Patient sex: M
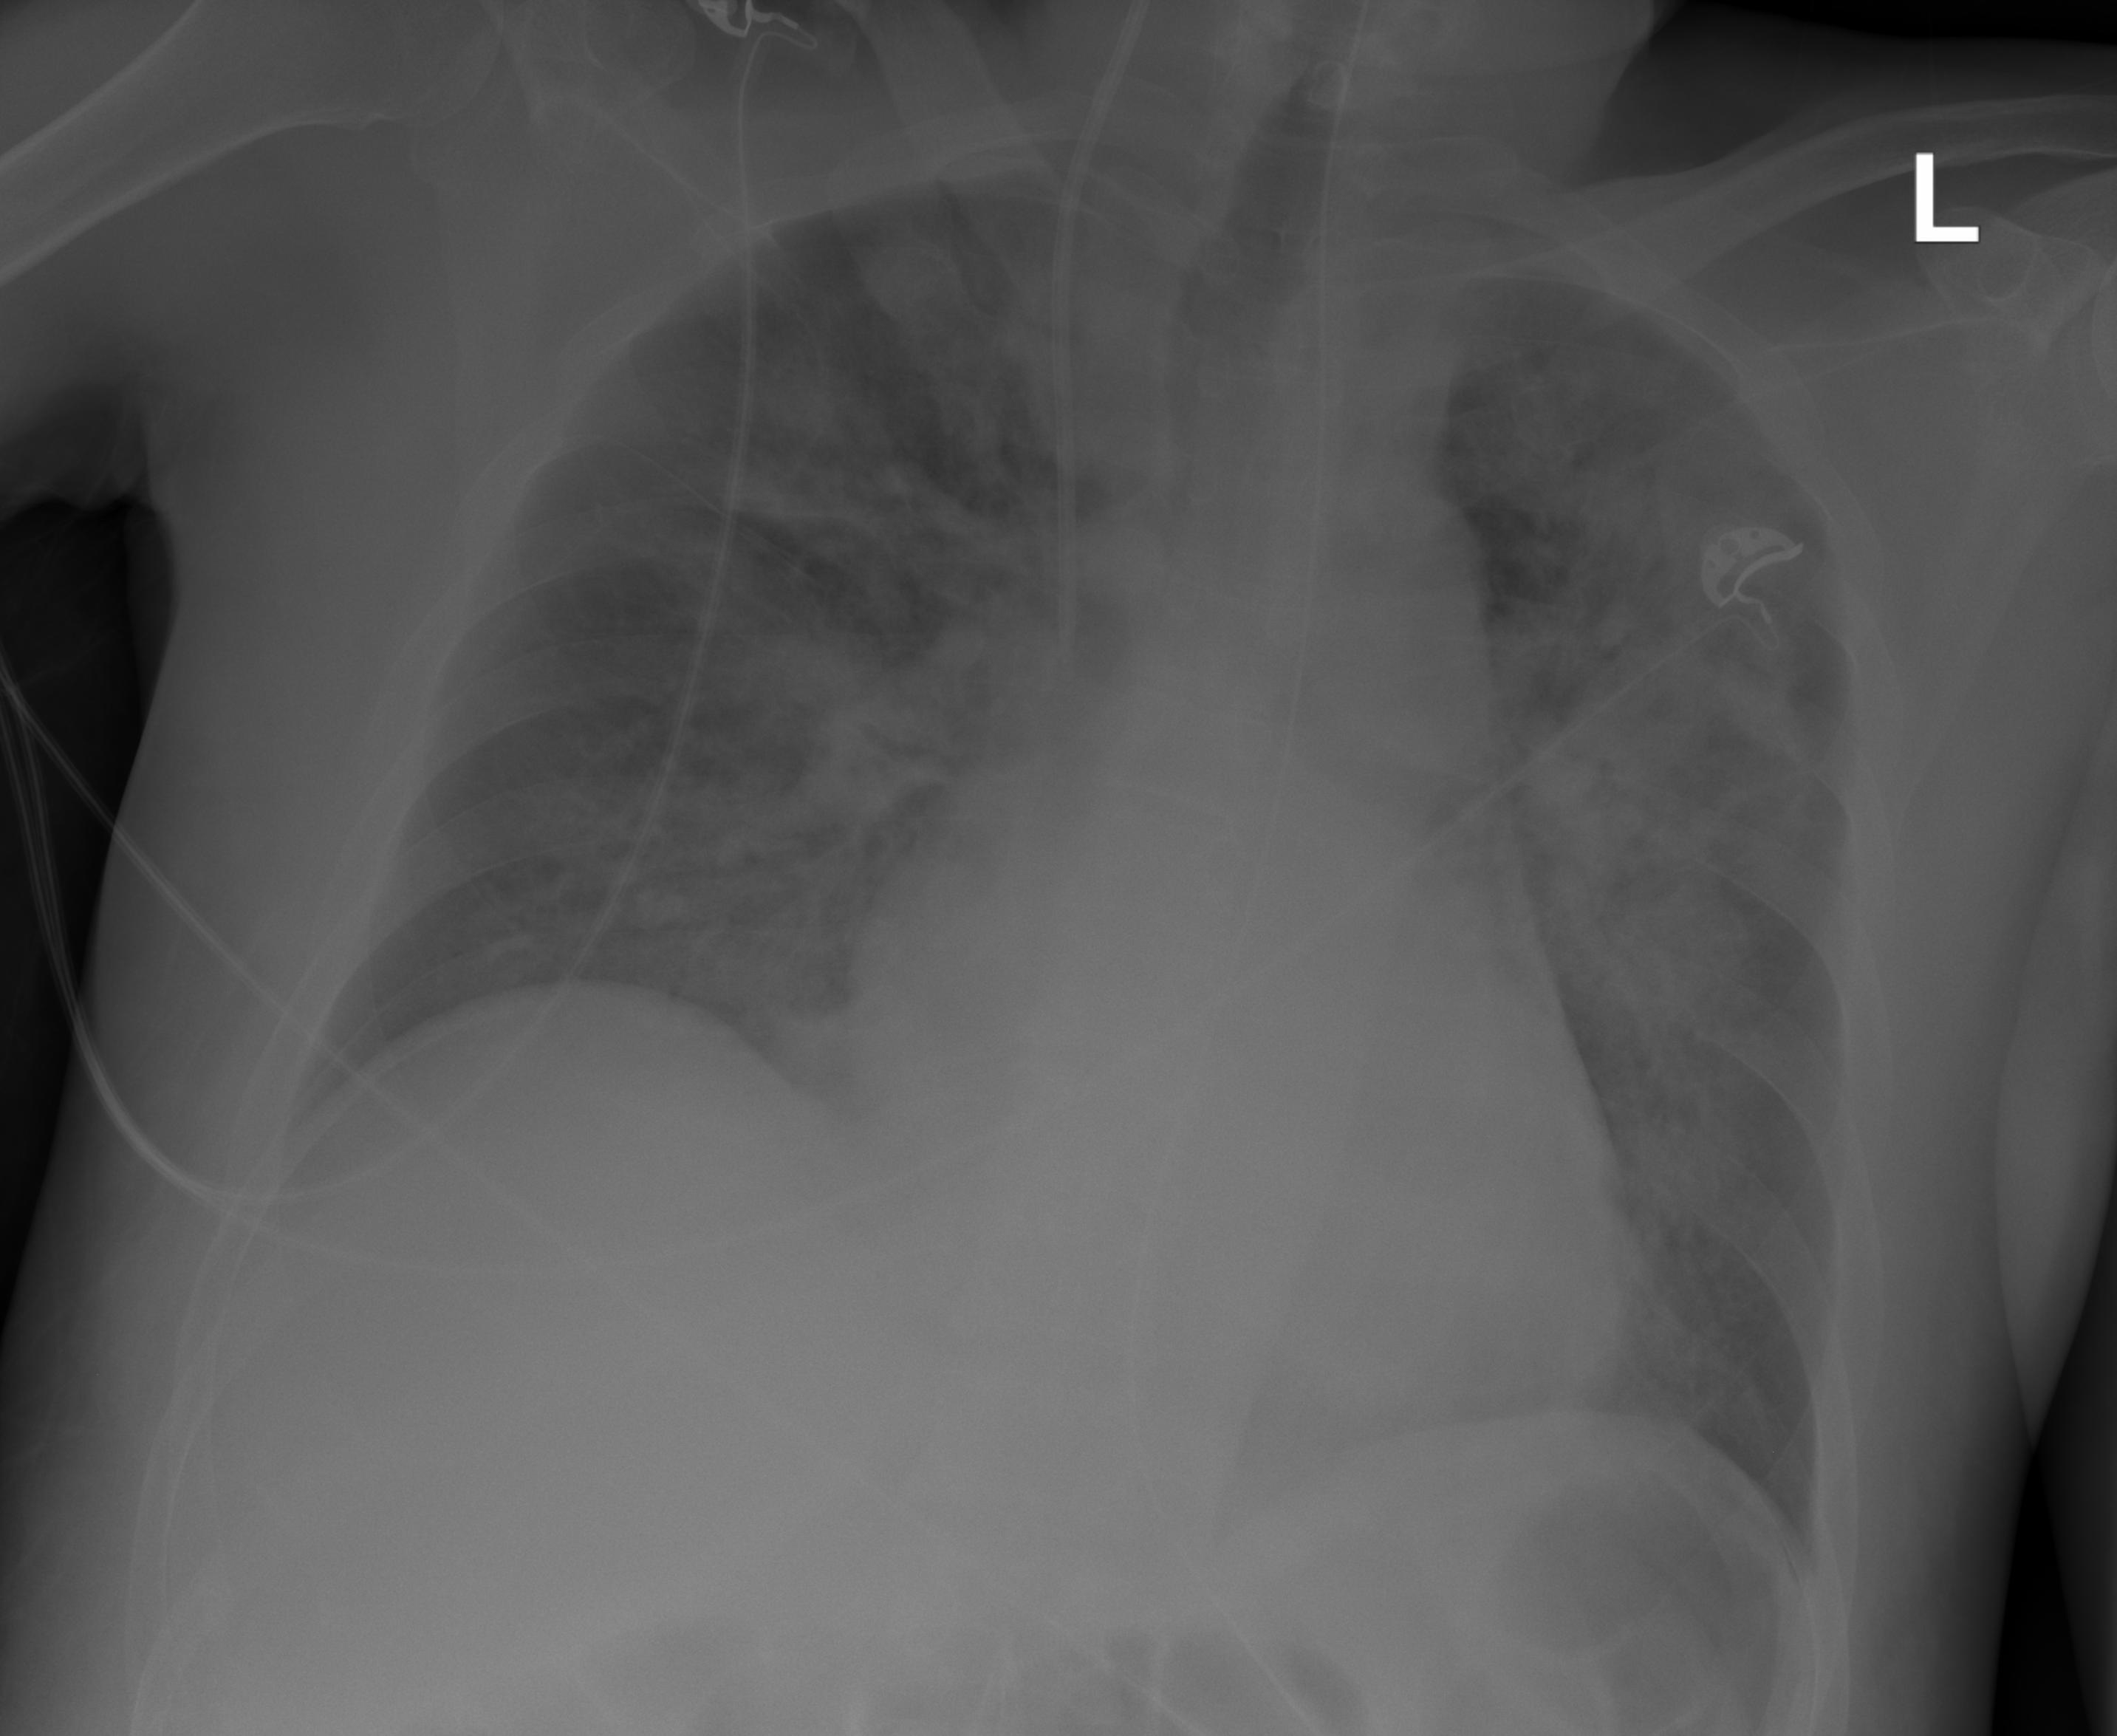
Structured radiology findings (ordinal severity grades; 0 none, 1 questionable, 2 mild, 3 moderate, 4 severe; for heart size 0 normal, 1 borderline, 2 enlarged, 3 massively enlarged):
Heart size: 0
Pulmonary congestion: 4
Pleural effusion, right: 0
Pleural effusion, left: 0
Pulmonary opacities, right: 3
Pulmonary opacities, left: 3
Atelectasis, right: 3
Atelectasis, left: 3